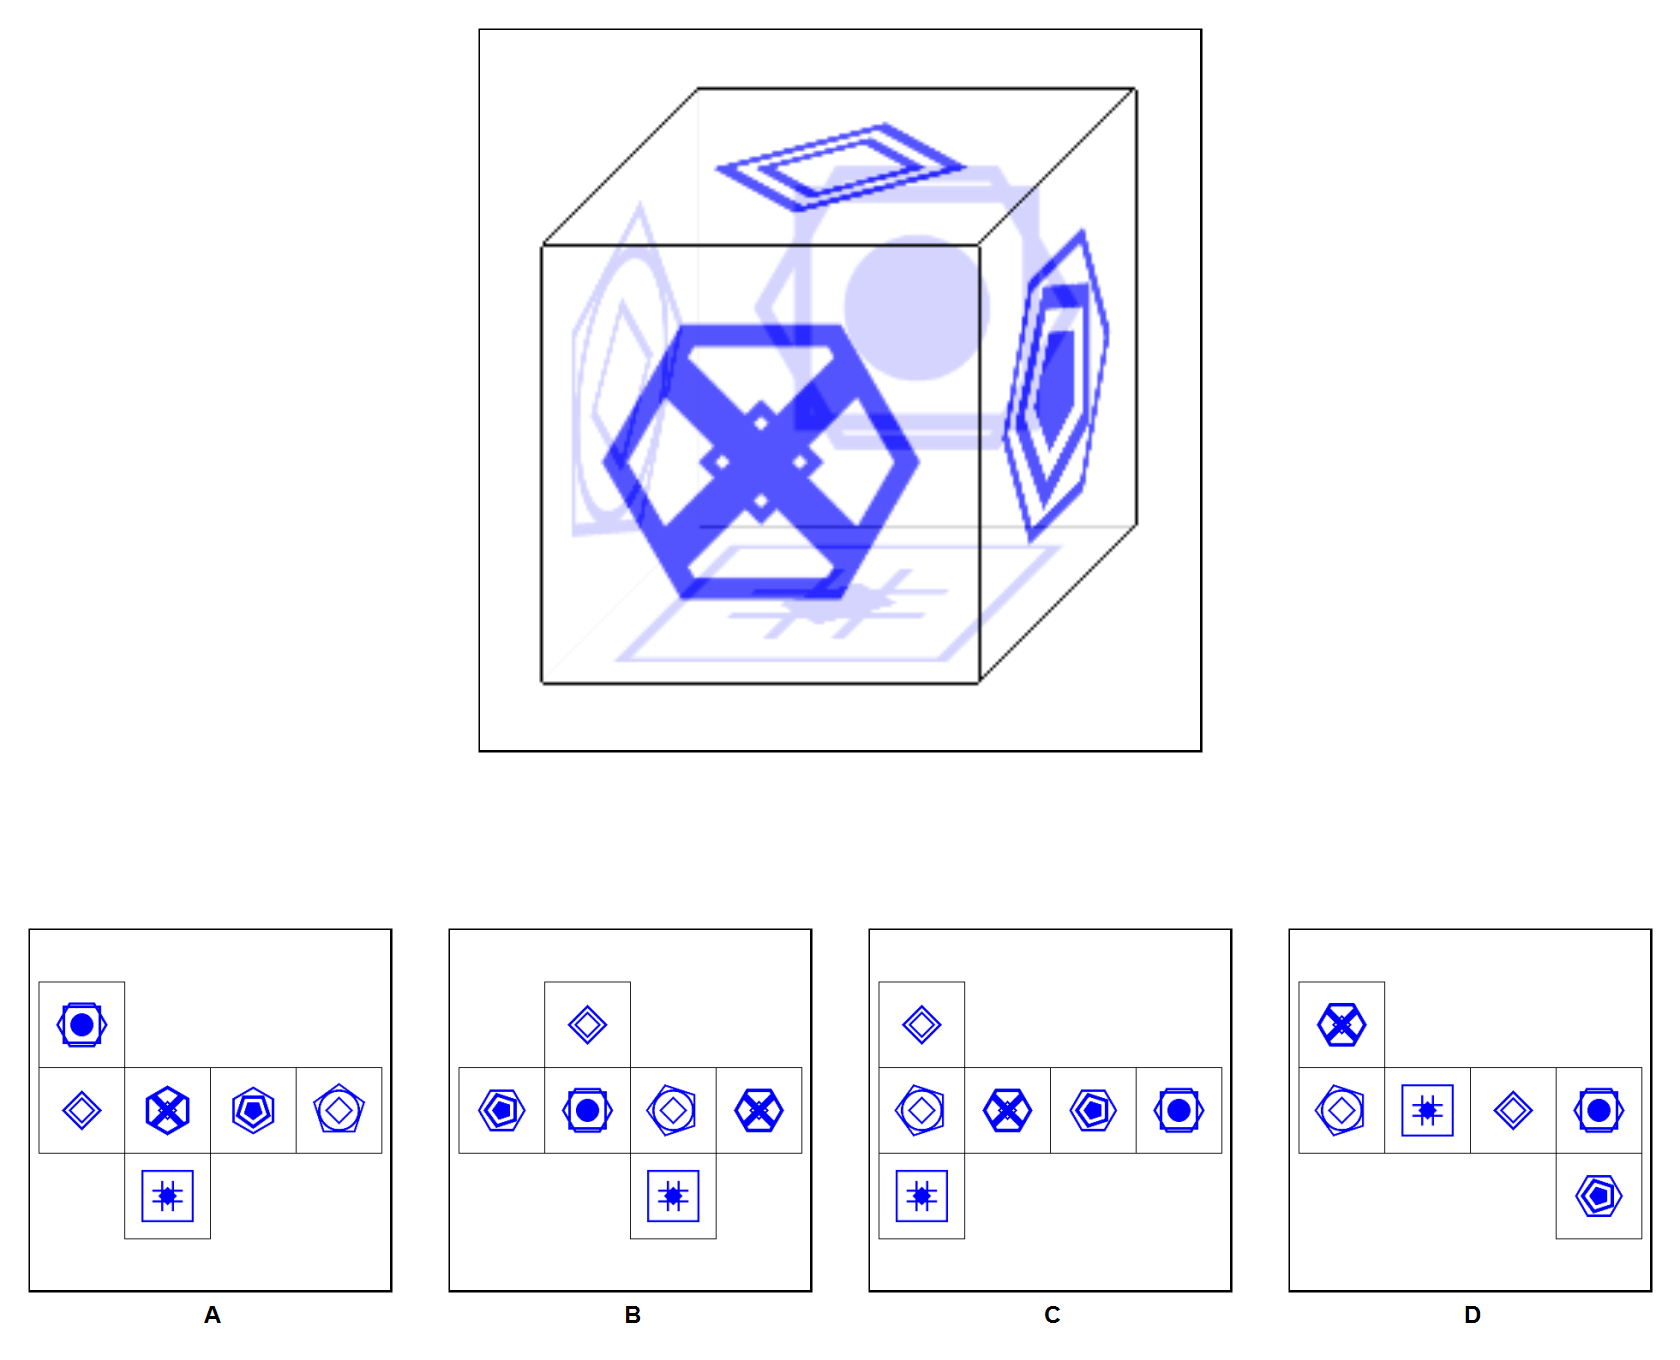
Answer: C